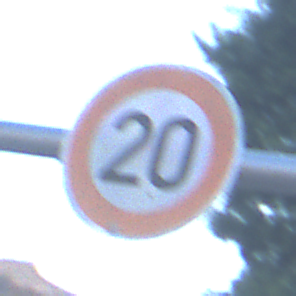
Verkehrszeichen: Geschwindigkeit20
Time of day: SunriseSunset
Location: Outdoor (Urban)
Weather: PartlyCloudy
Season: NotSpecified
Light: Natural